Question: I have a main StackView with the layout aligned to the layout guide. The views look fine in the storyboard, but when I build it to my iPhone SE (2nd Gen) the views within the StackView hang off the side of the screen.
I also have the issue of the top status bar appearing under the Nav bar and create chart button is cut off by the bottom which is also in the main StackView
Here are screen shots of what it looks like on the storyboard then iPhone:

iPhone SE Screen shot:
<URL>
How do I fix this?
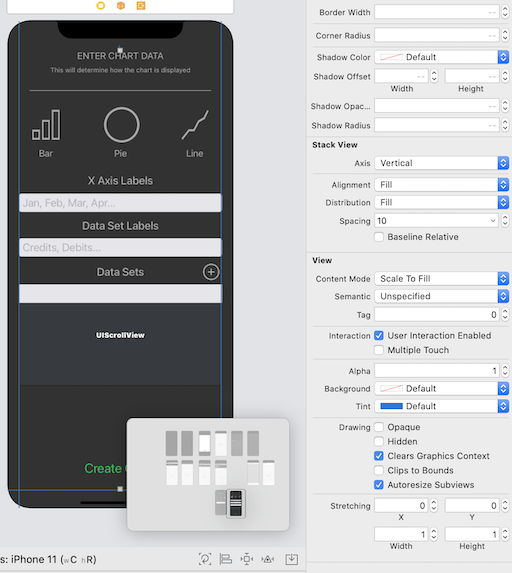
Answer: I was able to fix the layout issue by changing the storyboard "view as: iPhone 11 Pro Max" setting to "view as: iPhone SE (2nd Gen)" which showed the constraints that conflicted with the SE screen size.
After deleting and adjusting some constraints it was resolved.
<URL>